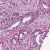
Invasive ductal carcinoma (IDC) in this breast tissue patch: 1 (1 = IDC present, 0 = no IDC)